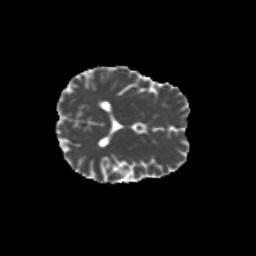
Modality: MD
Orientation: axial
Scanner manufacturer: siemens
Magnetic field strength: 3 T
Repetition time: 9.2 s
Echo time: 0.084 s